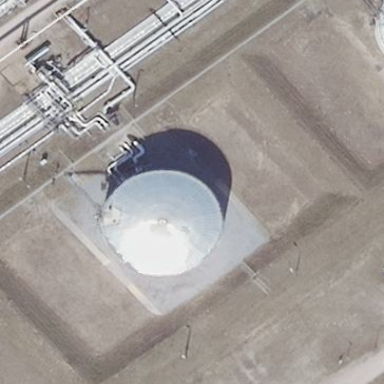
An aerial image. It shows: Storage tank that is man-made.